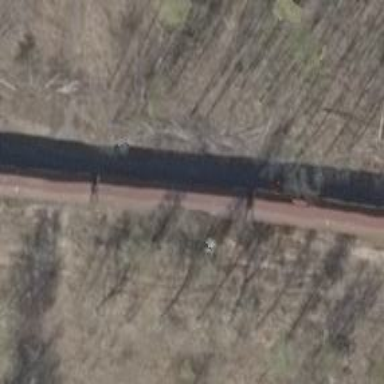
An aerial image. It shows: Railway yard.